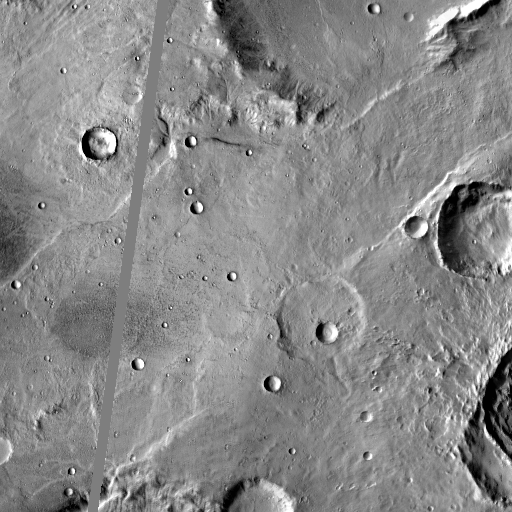
Crater classes present: Background, Other, Layered, Buried, Secondary